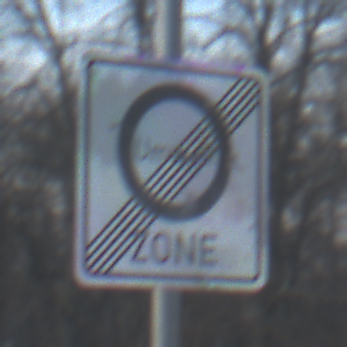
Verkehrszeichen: EndeUmweltzone
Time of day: SunriseSunset
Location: Outdoor (Suburban)
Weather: PartlyCloudy
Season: Winter
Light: Natural